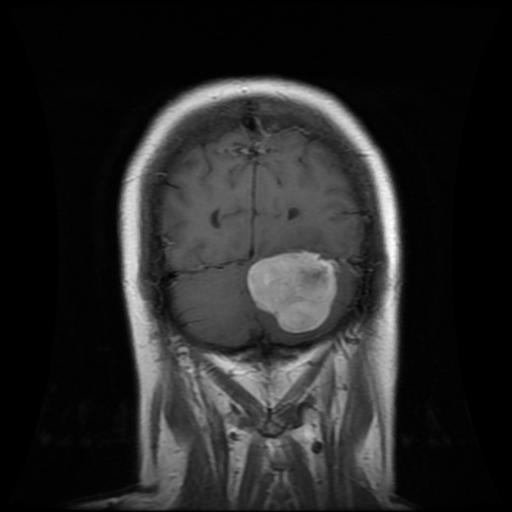
Label: meningioma